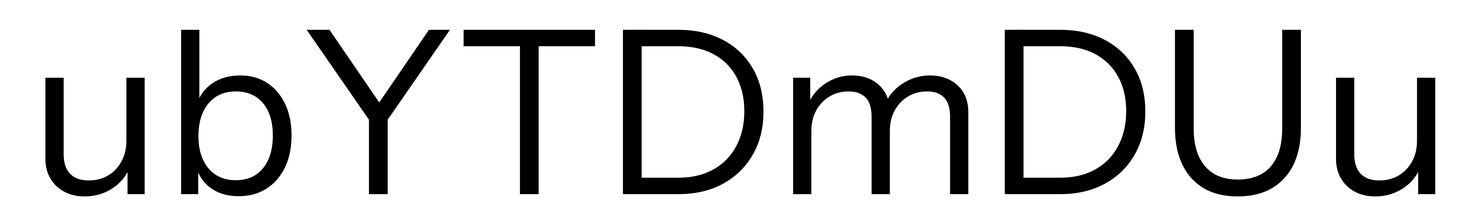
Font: InstrumentSans_Regular